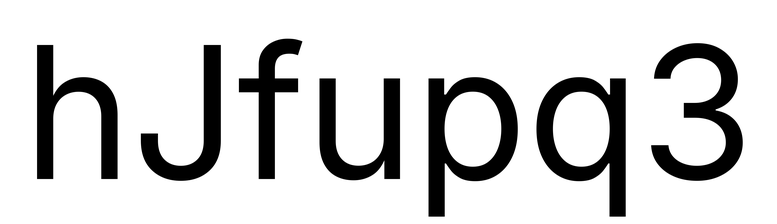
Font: Inter_Regular